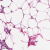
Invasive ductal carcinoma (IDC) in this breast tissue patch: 0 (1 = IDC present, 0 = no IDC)